Chest X-ray:
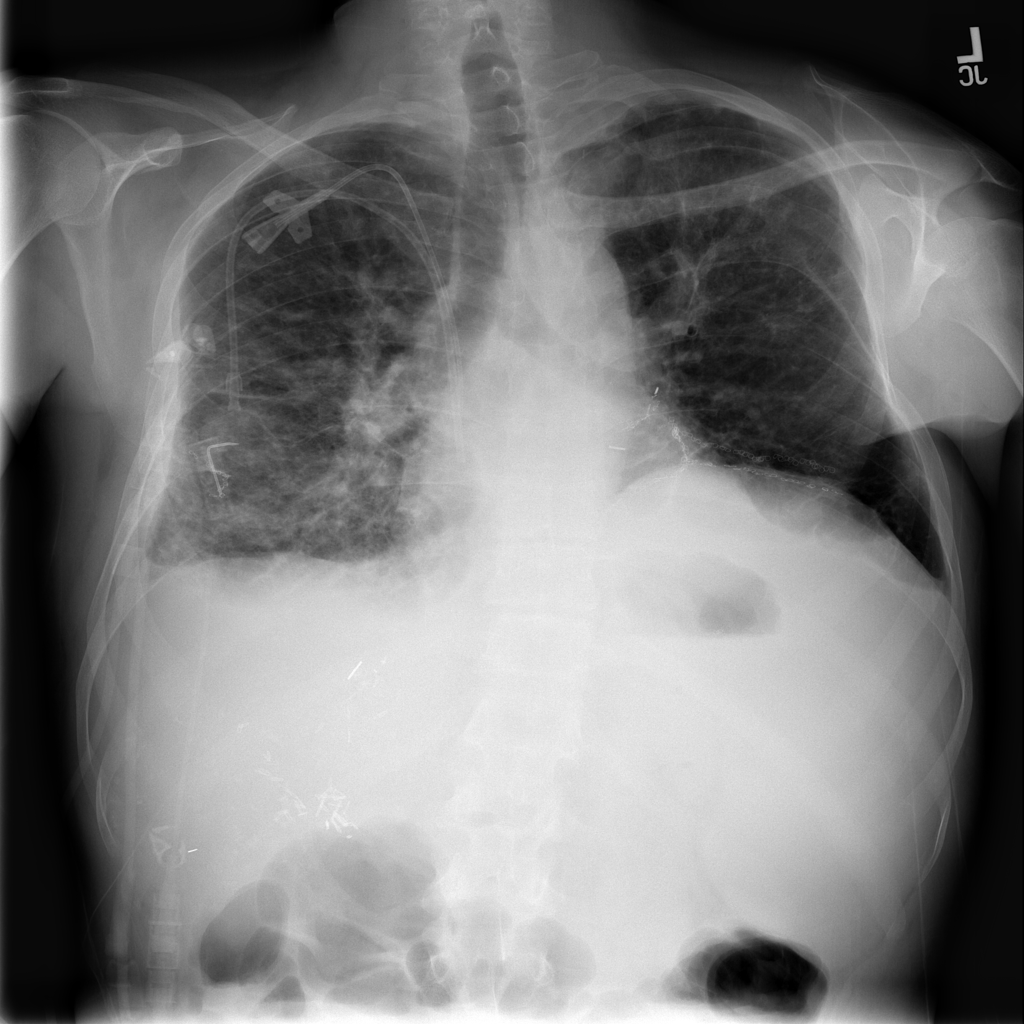
Findings: Consolidation, Effusion, Fibrosis
No abnormal finding: no